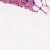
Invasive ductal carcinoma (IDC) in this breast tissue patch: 0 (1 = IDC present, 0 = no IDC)